Field crop: tomato
Growth stage: 1
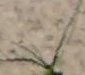
Species: cyperus